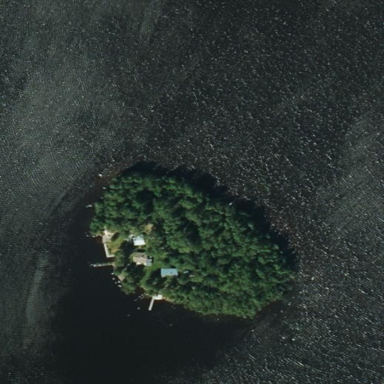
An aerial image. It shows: Islet surrounded by woodland.